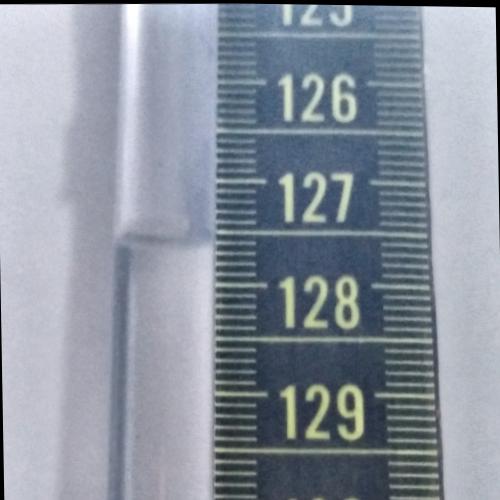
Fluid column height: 127.6 cm